Interaction volume radius: 5 \u00c5
Interaction volume height: 40 \u00c5
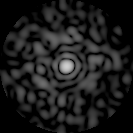
Disorder parameter: 0.8241